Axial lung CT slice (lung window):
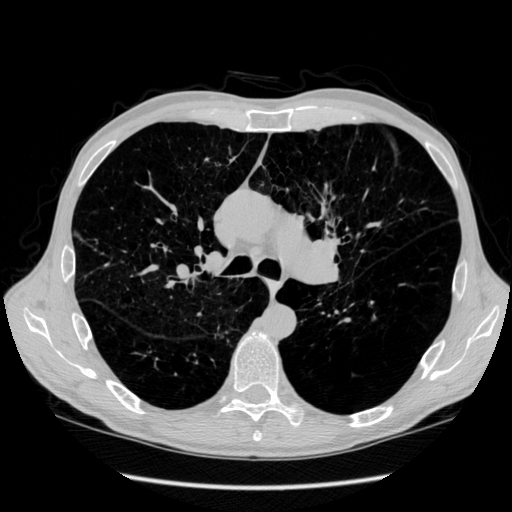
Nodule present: no